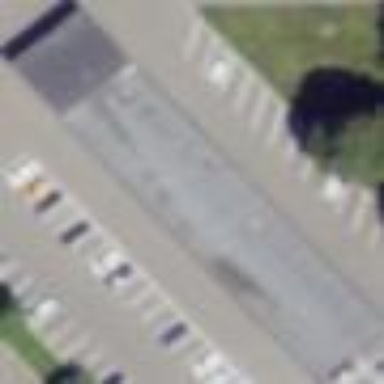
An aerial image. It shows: Group of garages.